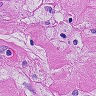
Metastatic tissue present: yes